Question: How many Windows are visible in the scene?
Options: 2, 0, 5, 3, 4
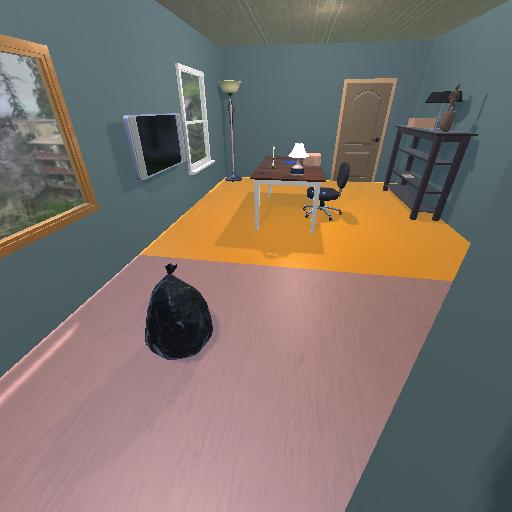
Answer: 2